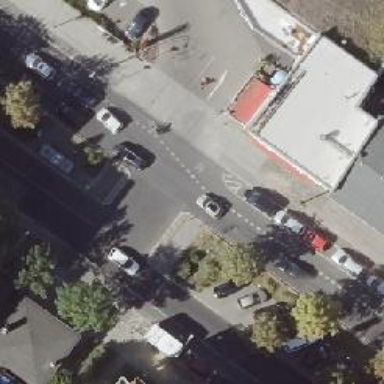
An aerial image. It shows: Unmarked footway crossing with pedestrian island.